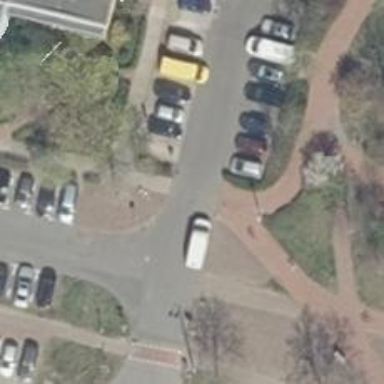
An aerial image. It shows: Uncontrolled crossing on the road.